Question: We have a WPF layout with 3 columns and I want the center column to be fluid and the out columns to be static widths.
The center column holds a Textblock. When I set the center column to Width="Auto", it still is having issues not being a fluid width.
My XAML is currently below and I have attached an image capture of what it currently looks like in blend. The center Textblock should be fluid, but it seems to be taking some width someplace else before it wraps. I have no other widths set on it.
'''
<Grid Style="{DynamicResource showAttendeesItemGrid}" Margin="0" MinWidth="640">
<Grid.ColumnDefinitions>
<ColumnDefinition Width="300" />
<ColumnDefinition Width="Auto" />
<ColumnDefinition Width="220" />
</Grid.ColumnDefinitions>
<Rectangle Grid.ColumnSpan="3" Style="{DynamicResource showAttendeesItemGridBackgroundRectangle}" MinWidth="640" RenderTransformOrigin="0.684,0.56"/>
<StackPanel Grid.Column="0" x:Name="LeftPanel" Margin="10,0,0,0" Orientation="Vertical" VerticalAlignment="Center" HorizontalAlignment="Left">
<TextBlock x:Name="Title" TextWrapping="Wrap" Text="Non-Member Toddler" FontWeight="Bold" FontSize="26.667"/>
<TextBlock x:Name="SubTitle" TextWrapping="Wrap" VerticalAlignment="Top" Text="Ages 0-3" FontFamily="Futura" FontSize="13.333" Margin="0,2,0,0" HorizontalAlignment="Left"/>
</StackPanel>
<TextBlock Grid.Column="1" x:Name="Description" TextWrapping="Wrap" FontSize="16" Margin="0,0,0,0" Visibility="Visible" Text="Max based on attendee selection: 1. this gets even long er now taht that shis is why what?" Height="50" MinWidth="50" MaxWidth="300"/>
<StackPanel Grid.Column="2" Orientation="Horizontal" VerticalAlignment="Center" HorizontalAlignment="Right">
<TextBlock x:Name="Price" TextWrapping="Wrap" Text="$7.00" Margin="0" Foreground="Green" VerticalAlignment="Center" FontSize="24" Width="70" HorizontalAlignment="Left"/>
<local:ucQuantityIncrementer Grid.Column="3" x:Name="Count" VerticalAlignment="Center" Margin="0" ButtonSize="33" NumberSize="34" FontSize="48" NumberBoxWidth="60" ButtonIconSize="32" HorizontalAlignment="Right" Width="140"/>
</StackPanel>
<!--
<StackPanel Style="{DynamicResource showAttendeesItemContentStackPanel}" MaxWidth="1240" MinWidth="0" Width="640">
</StackPanel>-->
<Path x:Name="TopLine" Data="M368,17.7 L367,87.7" Margin="0,1,0,0" Stretch="Fill" Stroke="#FF898989" VerticalAlignment="Top" Height="1"/>
<Path x:Name="BottomLine" Data="M368,17.7 L367,87.7" Margin="0,1,0,0" Stretch="Fill" Stroke="#FF898989" VerticalAlignment="Bottom" Height="1"/>
</Grid>
'''

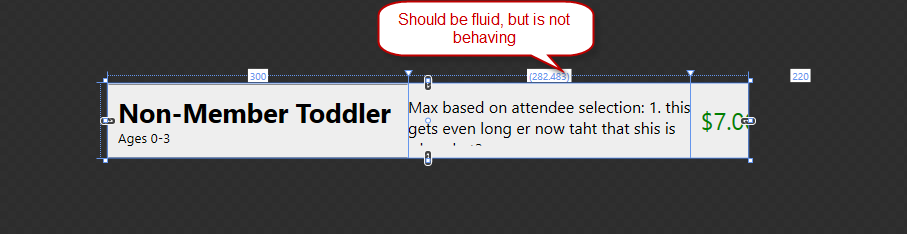
Answer: A width of 'Auto' means "resize this column to whatever size the children of this column wants". Since your TextBlock has a 'MaxWidth' of 300, it means the size the column's children want is 300, so that is going to be the size of the column.
A width of '*' means "resize this column to take up all available space, split proportionally between all other star-sized columns". Since you'd only have 1 Star-sized column, the middle column would take up all available space.
'''
<Grid.ColumnDefinitions>
<ColumnDefinition Width="300" />
<ColumnDefinition Width="*" />
<ColumnDefinition Width="220" />
</Grid.ColumnDefinitions>
'''